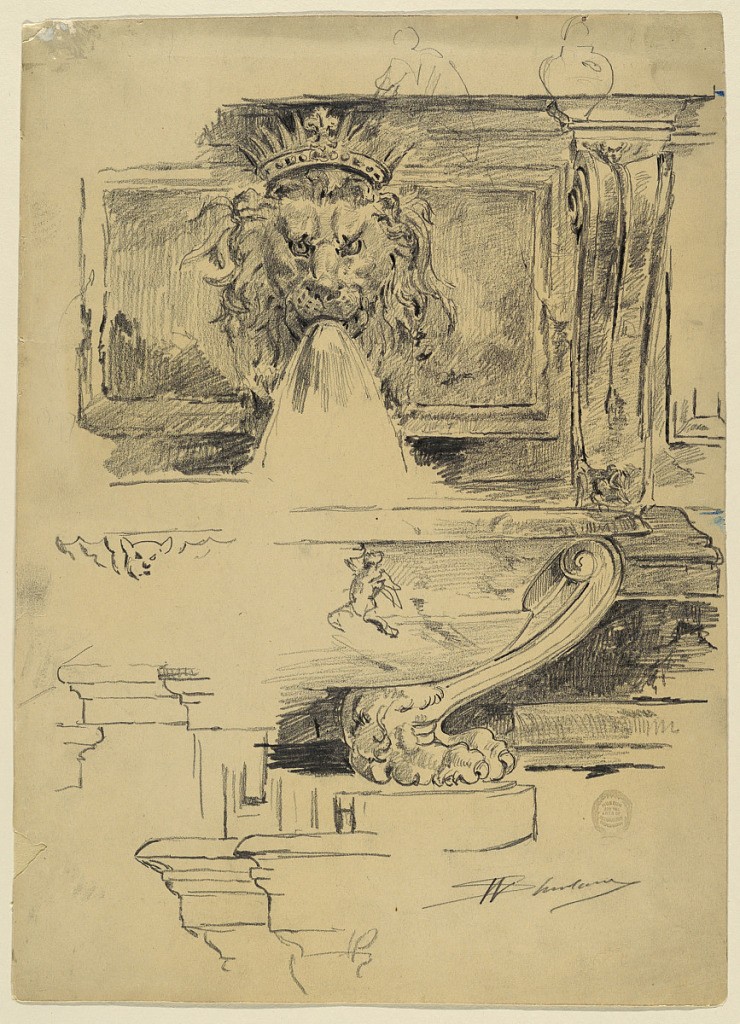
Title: Study of a Fountain, Italy
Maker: Walter Shirlaw, American, b. Scotland, 1838–1909
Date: ca. 1872
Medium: Black crayon on paper
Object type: Drawing
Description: Water pours from a crowned lion mask into a basin, which is supported by scrolls with lion feet. The right half of the basin is shown, framed by volutes. Left center: part of a shell basin with a cat's head. Bottom left: corners of mouldings.